Interaction volume radius: 5 \u00c5
Interaction volume height: 40 \u00c5
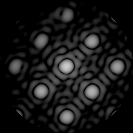
Disorder parameter: 0.04175